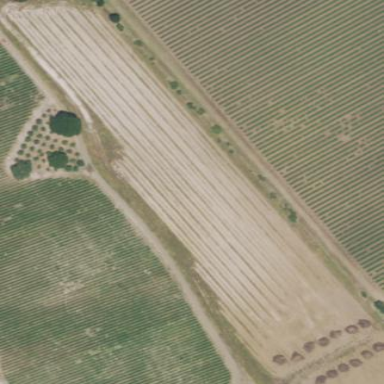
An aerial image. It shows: Vineyard where grapes are grown.